Question: For some reason visual studio 2008 says I can't add this wix extension. I have installed wix3.7 and tried repairing the installation.

Any ideas why?
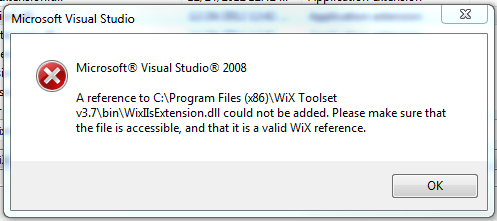
Answer: I believe the root issue is that Visual Studio 2008 is running on NETFX 2.0 and the extensions were incorrectly compiled against the NETFX 4.0. I believe this issue was fixed in WiX v3.8.